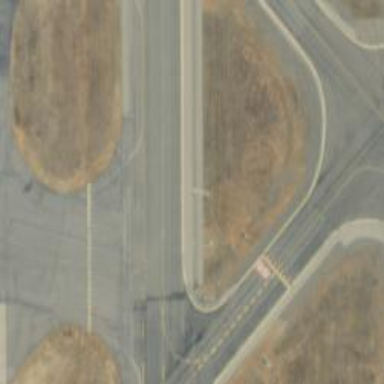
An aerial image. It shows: View of taxiway at the airport.